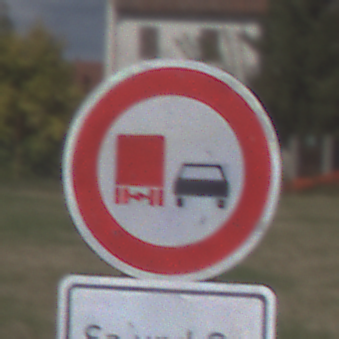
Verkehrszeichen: UeberholverbotKraftfahrzeuge
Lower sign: ZeitangabenMitBeschraenkungAufWochentage8
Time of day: MorningAfternoon
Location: Outdoor (Suburban)
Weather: PartlyCloudy
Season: NotSpecified
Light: Natural